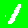
Digit: 1